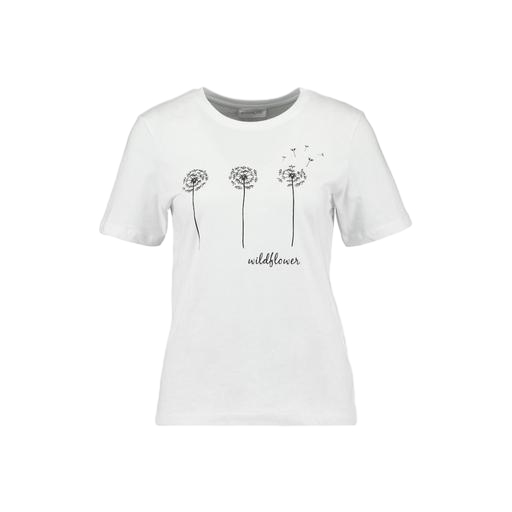
white printed t-shirt, t-shirt wild print, white print t-shirt, white background